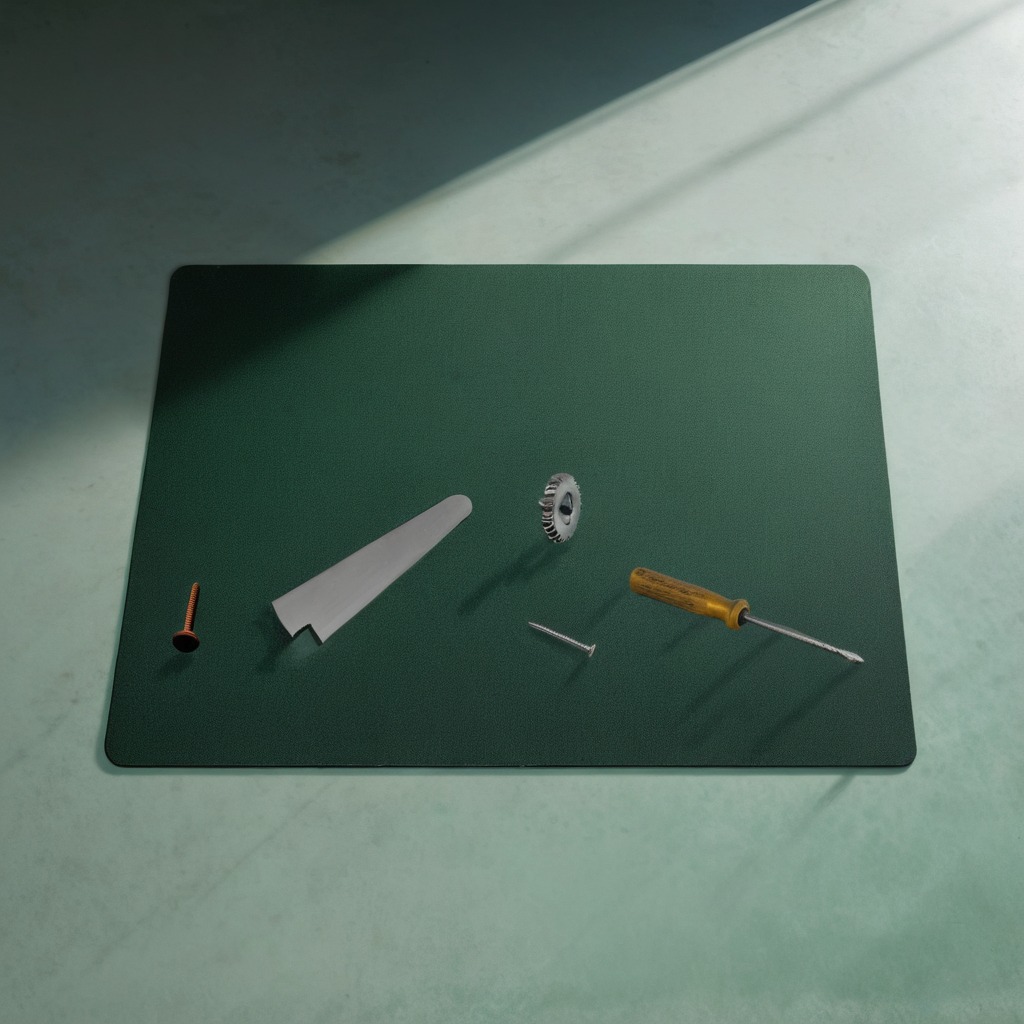
A steel gear with teeth, a metal machine screw, an iron nail, a handheld metal saw, and a screwdriver are lying on a clean granite tabletop covered with a green rubber mat inside a workshop under bright overhead lighting crisp shadows high clarity worn but beneath the mat.